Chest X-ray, PA view. Patient: 40 years old, sex M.
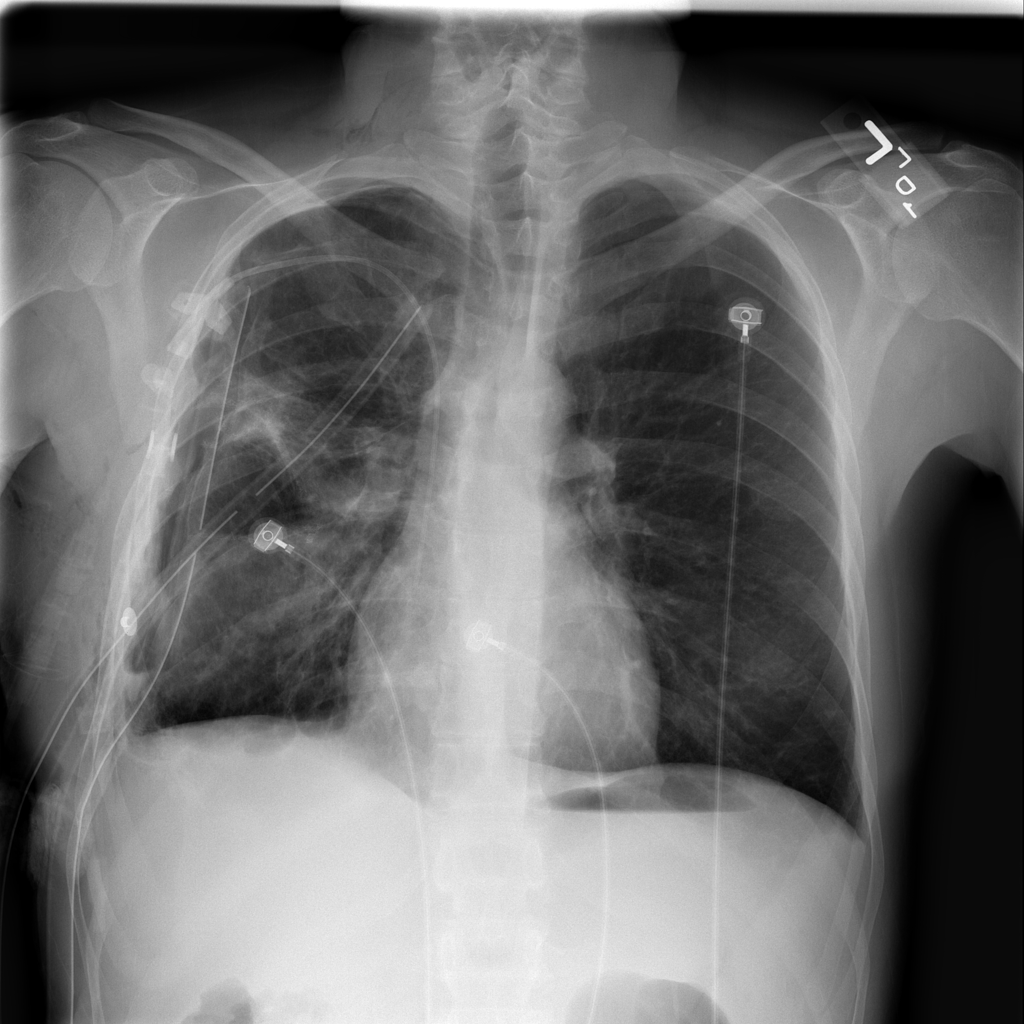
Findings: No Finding